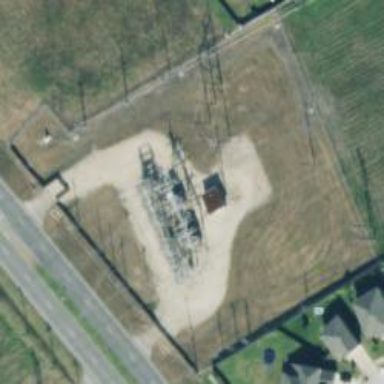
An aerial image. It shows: Outdoor distribution substation protected by fence.